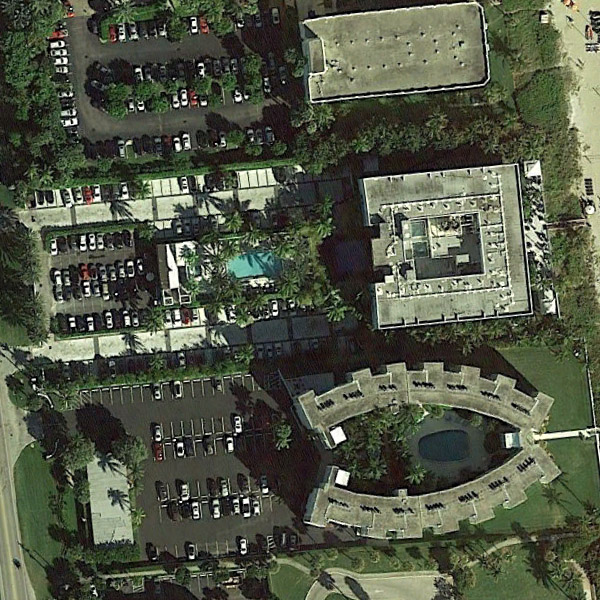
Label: Resort